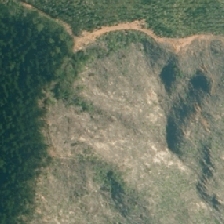
Land cover: harvested_forest